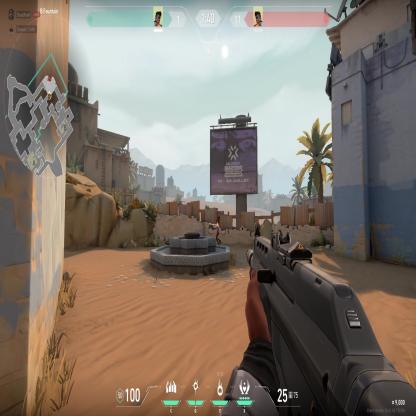
Label: enemy